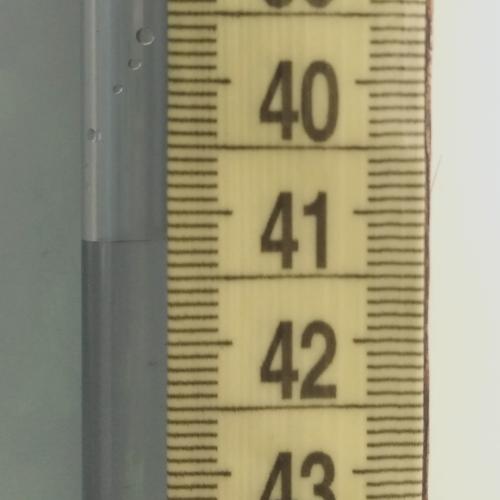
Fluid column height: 41.2 cm